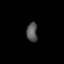
Tissue: lung
Cell type: Epithelial cells
Senescence score: 0.5445
Nuclear area (px): 206
Mean DAPI intensity: 85.791